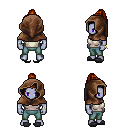
a pixel art fantasy rpg character, male body template, dark elf, purple skin, white sleeveless shirt, teal pants, dark blonde long topknot hairstyle, cloth hood, bracelets, gray slippers, four views (front, back, left, right), 2x2 character sprite sheet, small pixel art, hard edges, no anti-aliasing